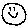
Label: smiley face